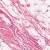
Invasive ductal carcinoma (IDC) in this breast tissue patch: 0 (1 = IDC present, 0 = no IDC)